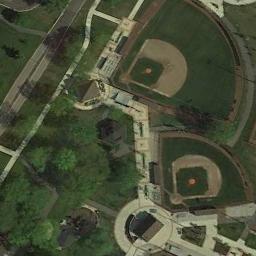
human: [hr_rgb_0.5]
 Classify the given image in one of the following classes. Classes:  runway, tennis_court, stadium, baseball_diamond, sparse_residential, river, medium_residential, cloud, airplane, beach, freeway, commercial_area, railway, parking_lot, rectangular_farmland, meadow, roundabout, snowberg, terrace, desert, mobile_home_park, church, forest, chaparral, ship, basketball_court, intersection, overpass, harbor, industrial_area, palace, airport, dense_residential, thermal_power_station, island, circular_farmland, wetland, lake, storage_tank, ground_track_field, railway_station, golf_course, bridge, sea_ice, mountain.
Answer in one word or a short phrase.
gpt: baseball_diamond